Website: bh-photo
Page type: account-selection
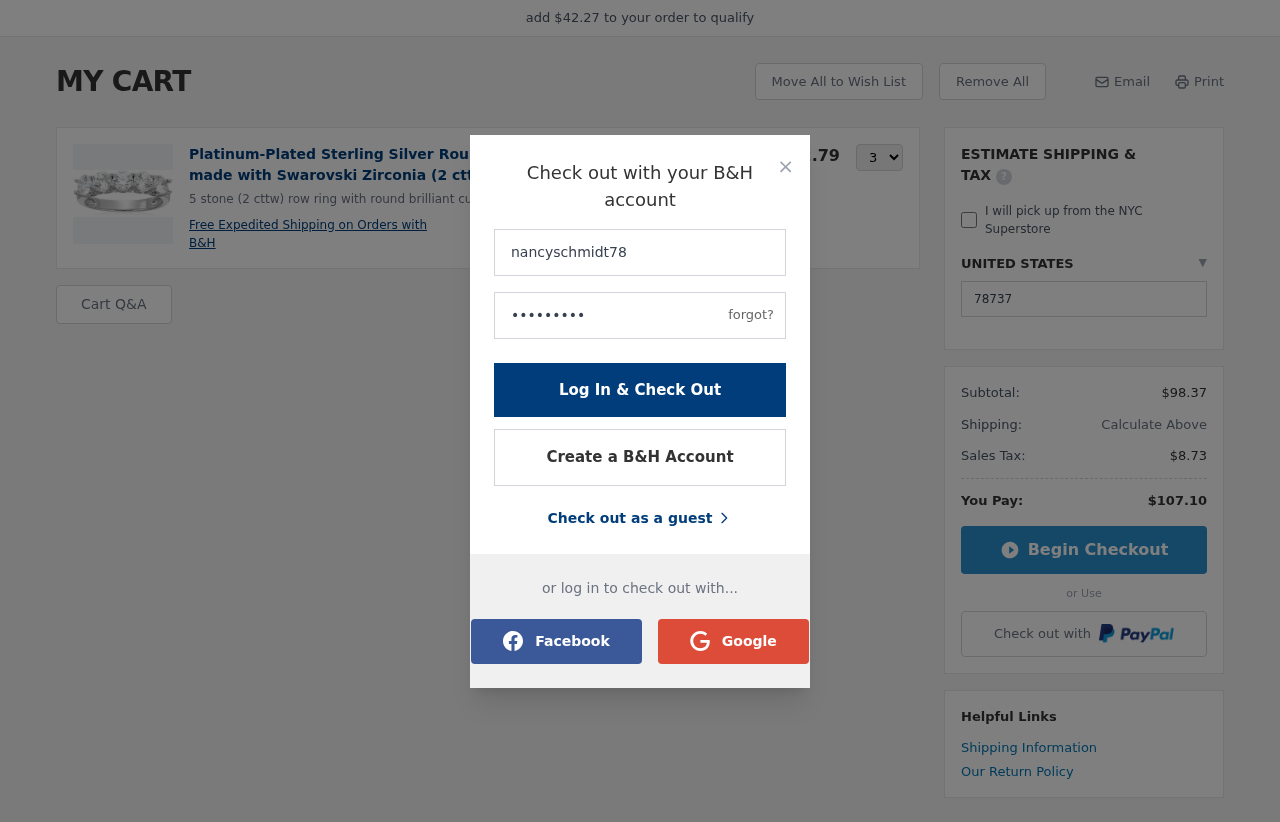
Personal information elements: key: PII_COUNTRY
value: UNITED STATES
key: PII_LOGIN_USERNAME
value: nancyschmidt78
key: PII_POSTCODE
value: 78737
Product elements: key: PRODUCT1_DESC
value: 5 stone (2 cttw) row ring with round brilliant cut Swarovski Zirconia
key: PRODUCT1_NAME
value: Platinum-Plated Sterling Silver Round-Cut 5-Stone Ring made with Swarovski Zirconia (2 cttw), Size 7
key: PRODUCT1_PRICE
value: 32.79
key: PRODUCT1_QUANTITY
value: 3
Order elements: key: ORDER_SUBTOTAL
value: $98.37
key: ORDER_TAX
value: $8.73
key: ORDER_TOTAL
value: $107.10
Other elements: key: AMOUNT_TO_QUALIFY
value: $42.27